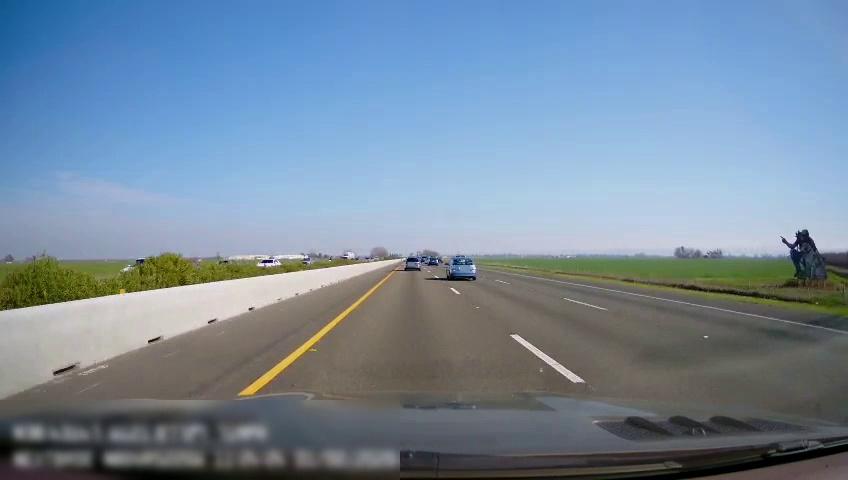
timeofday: Day
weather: Sunny
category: Drivable Space
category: Vehicles | Car
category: Vehicles | SUV
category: Vehicles | Car
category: Vehicles | SUV
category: Vehicles | Car
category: Lanes | Current Lane
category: Lanes | Current Lane
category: Lanes | Alternate Lane
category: Lanes | Alternate Lane